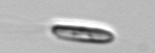
Label: Chrysochromulina